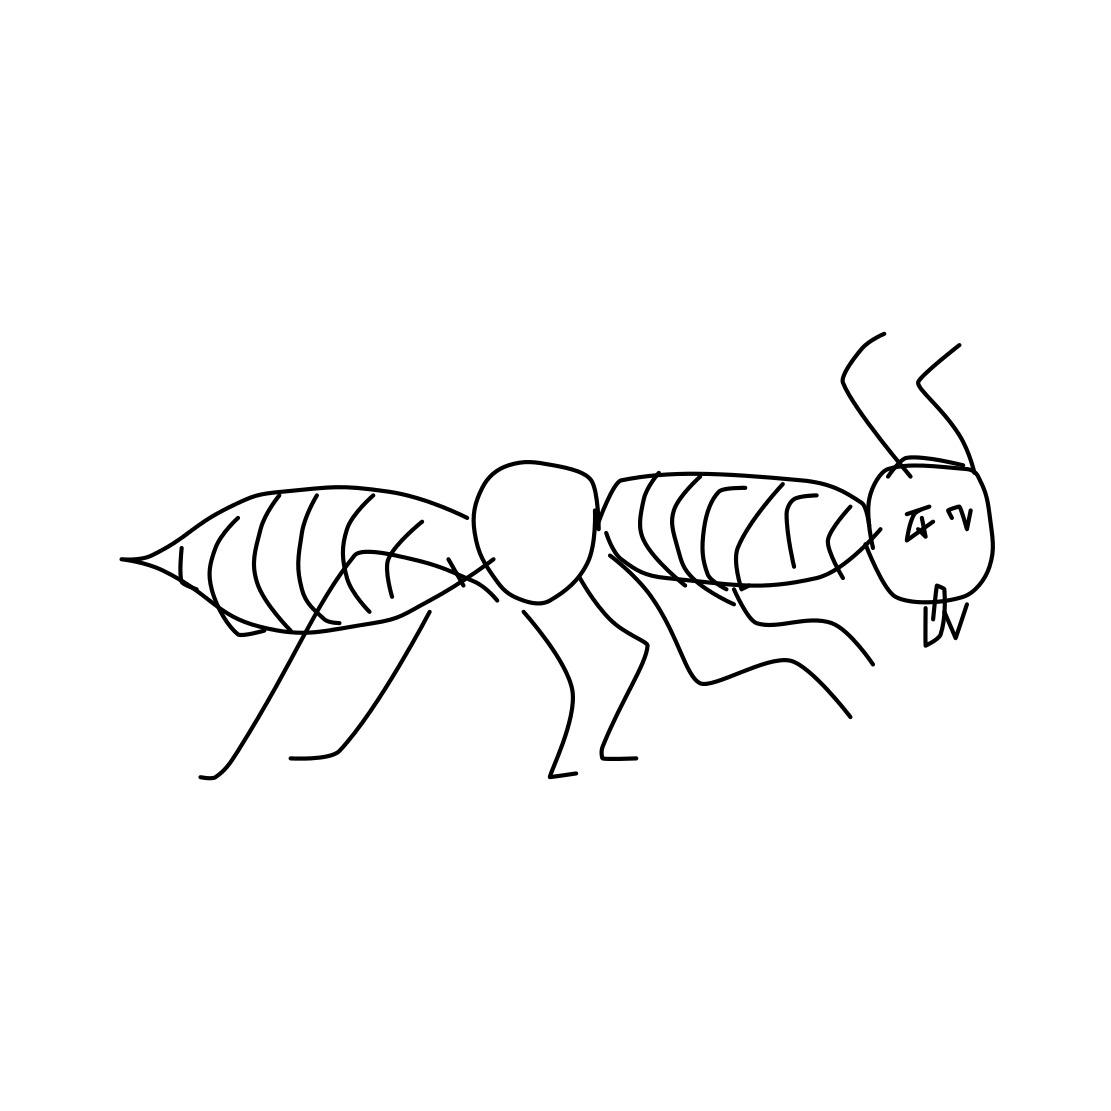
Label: ant